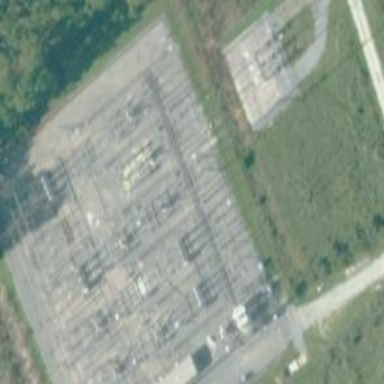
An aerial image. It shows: Switch used for power control.